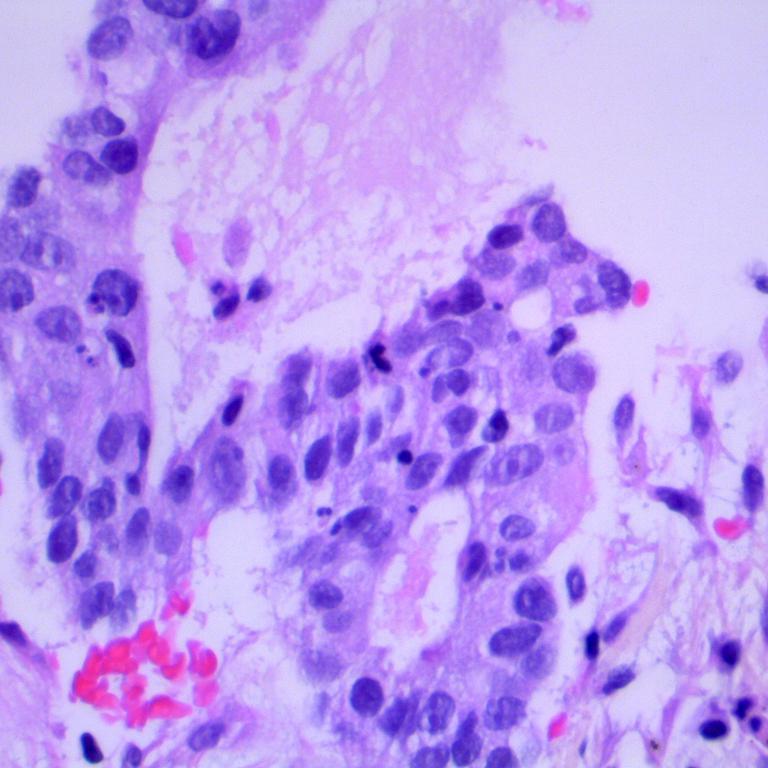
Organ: lung
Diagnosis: adenocarcinomas